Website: home-depot
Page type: newsletter-management
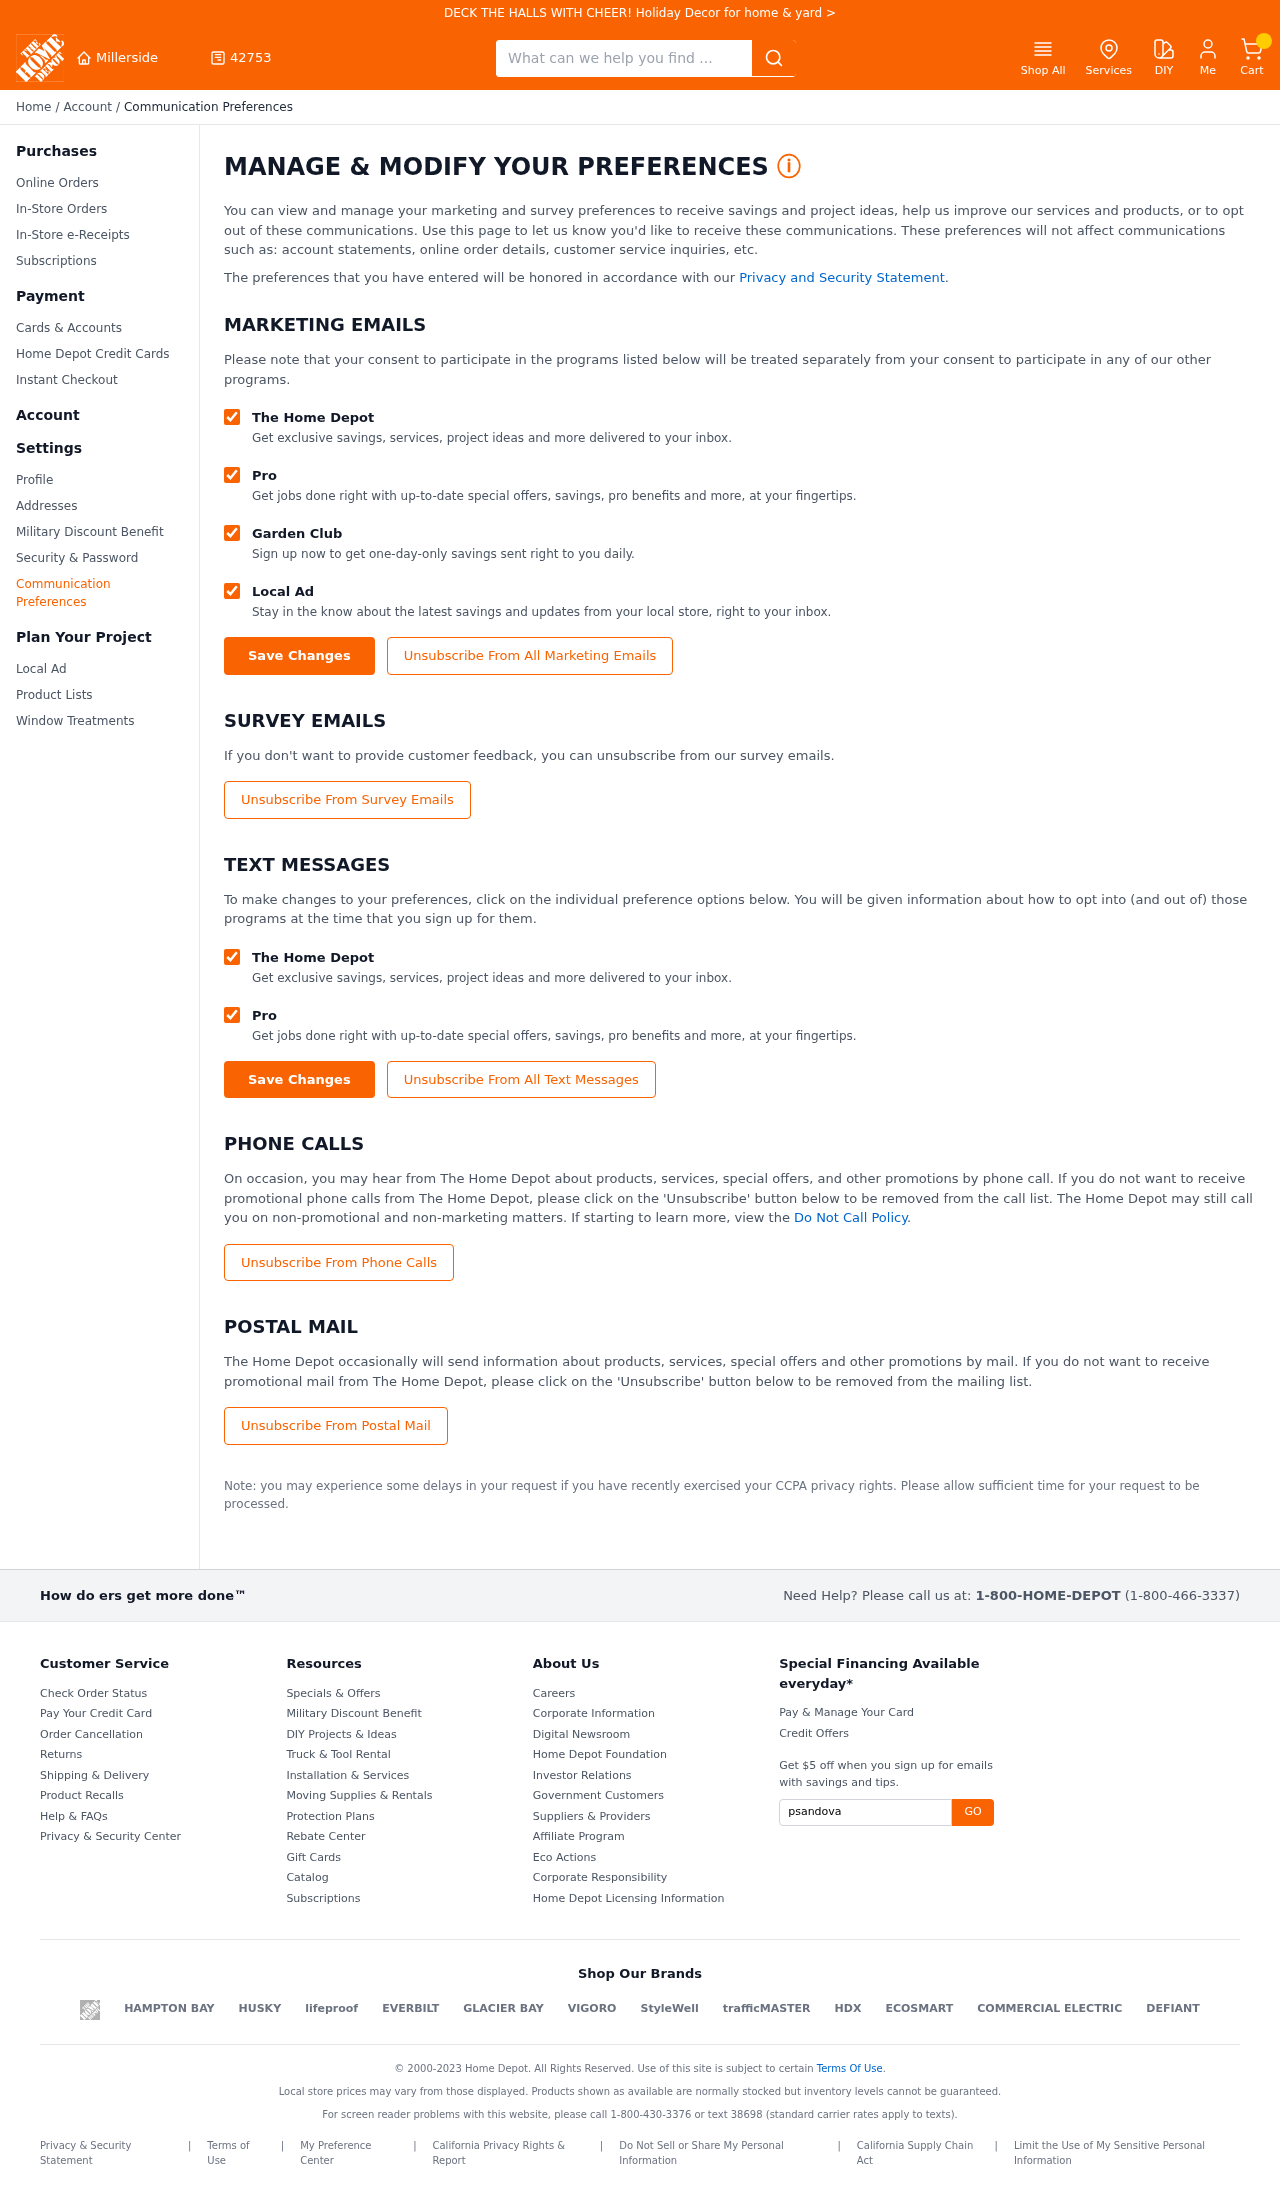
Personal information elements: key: PII_CITY
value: Millerside
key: PII_POSTCODE
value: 42753
Search elements: key: HEADER_SEARCH
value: What can we help you find ...